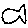
Label: fish